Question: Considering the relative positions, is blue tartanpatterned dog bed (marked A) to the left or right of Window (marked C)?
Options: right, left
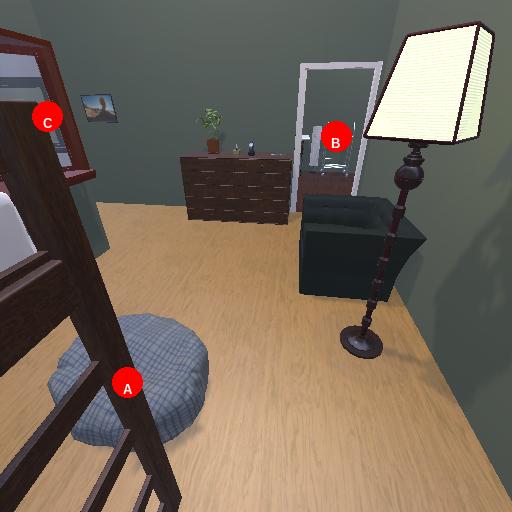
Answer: right